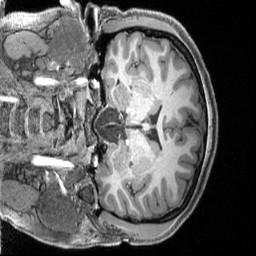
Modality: T1w
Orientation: coronal
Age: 19
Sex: female
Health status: healthy
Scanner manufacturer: siemens
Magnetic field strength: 3 T
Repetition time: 2.4 s
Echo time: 0.00222 s